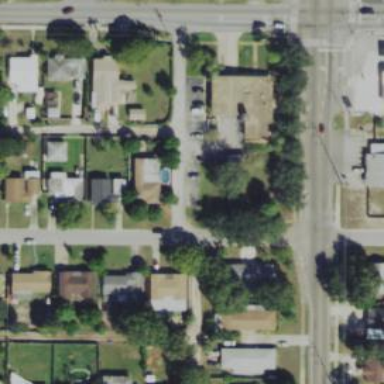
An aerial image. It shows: Alley classified as service road.